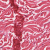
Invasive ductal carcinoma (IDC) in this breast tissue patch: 0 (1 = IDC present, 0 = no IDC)